Question: I found that in the center of <URL>, the drop-down arrow has the windows standard border and background color. I am wondering what makes this difference? I tried to set 'border' to 'none' in CSS, but it only hides the border around the whole <select> element, the arrow still has border. I am using Firefox 4 on Windows.
See attached screenshot. The upper half shows the drop-down list on Facebook, while the lower half shows the drop-down list on Mozilla.

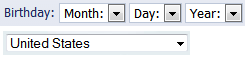
Answer: When the 'border' css property of the 'select' element isn't overridden, then it's rendered as native as possible (the mozilla's case). When, on the other hand, the border property is specified, browser tries to render 'select' with a border and sacrifices some native look of it (facebook's case).
Or, maybe, it tries to render the native combobox without border and then draws border around it. Anyhow, when the border is specified, combobox needs to be drawn in different ways windows-wise or browser-wise.
And FYI, I've got the classic theme in win7 and mozilla's 'select' button looks like any other classic windows button: gray and 3D: